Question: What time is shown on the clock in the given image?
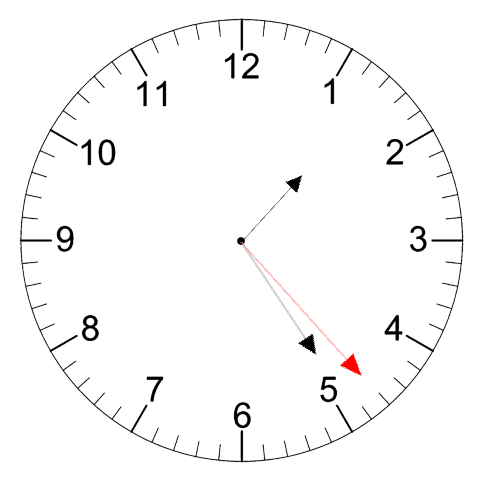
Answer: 01:24:23